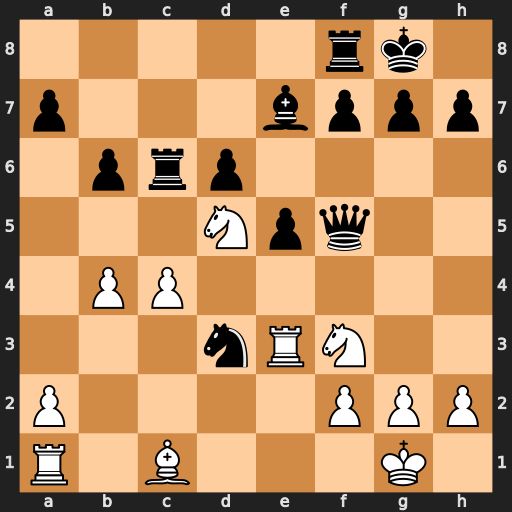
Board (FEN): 5rk1/p3bppp/1prp4/3Npq2/1PP5/3nRN2/P4PPP/R1B3K1
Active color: w
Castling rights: -
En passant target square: -
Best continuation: Nxe7+ Kh8 Nxf5